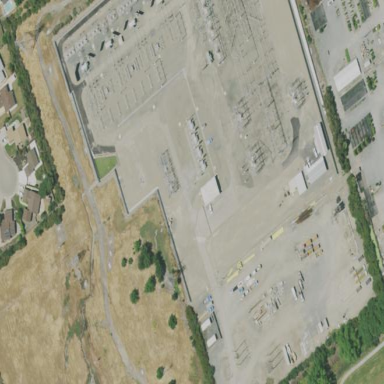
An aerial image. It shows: Power substation.